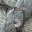
Label: 5